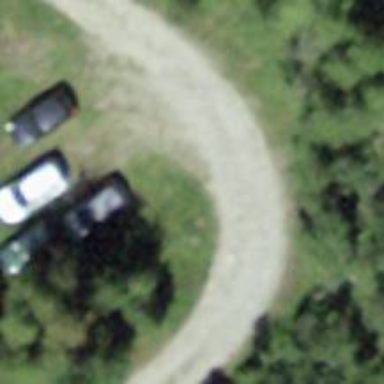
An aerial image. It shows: Parking area.